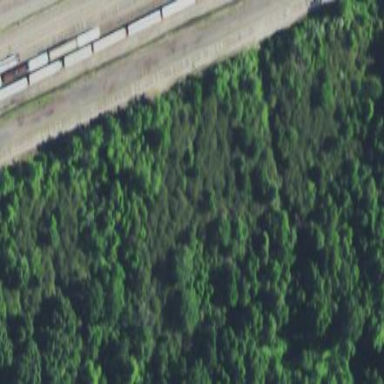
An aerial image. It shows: Patch of scrub vegetation.